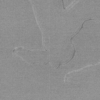
Label: not_dusty